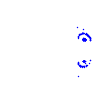
Particle: kaon